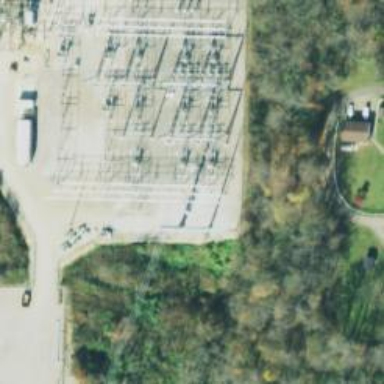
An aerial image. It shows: Switch for power supply.